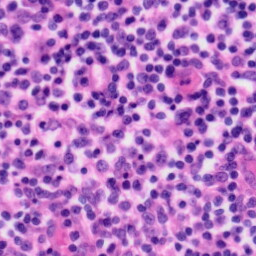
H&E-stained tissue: Tonsil